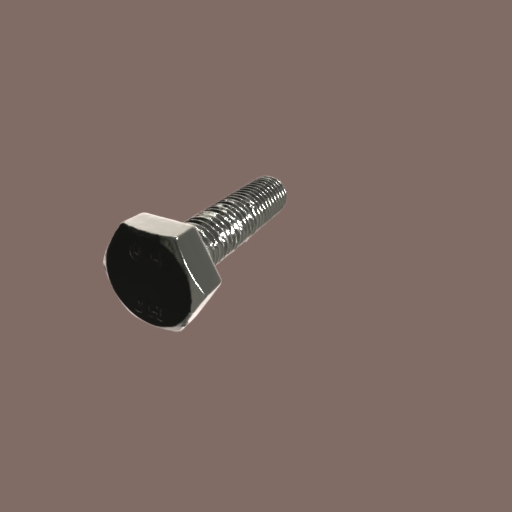
Label: bolt